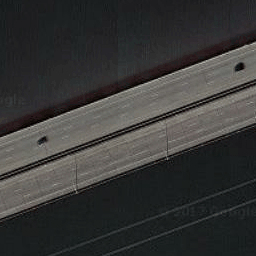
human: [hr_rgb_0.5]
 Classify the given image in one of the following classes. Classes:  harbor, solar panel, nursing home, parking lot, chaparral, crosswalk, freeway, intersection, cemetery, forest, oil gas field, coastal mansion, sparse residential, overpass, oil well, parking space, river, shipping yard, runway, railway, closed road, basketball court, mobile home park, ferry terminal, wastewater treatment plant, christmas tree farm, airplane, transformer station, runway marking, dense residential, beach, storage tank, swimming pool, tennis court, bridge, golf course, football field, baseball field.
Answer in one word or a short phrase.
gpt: bridge